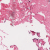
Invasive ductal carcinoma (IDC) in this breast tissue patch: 0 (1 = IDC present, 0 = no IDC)